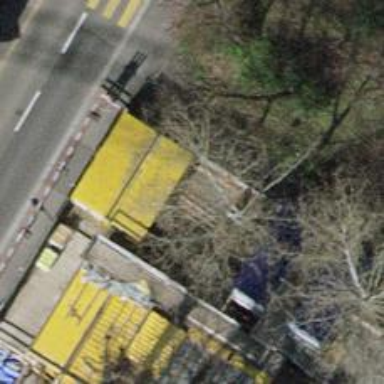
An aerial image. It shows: Bicycle parking area with stands.